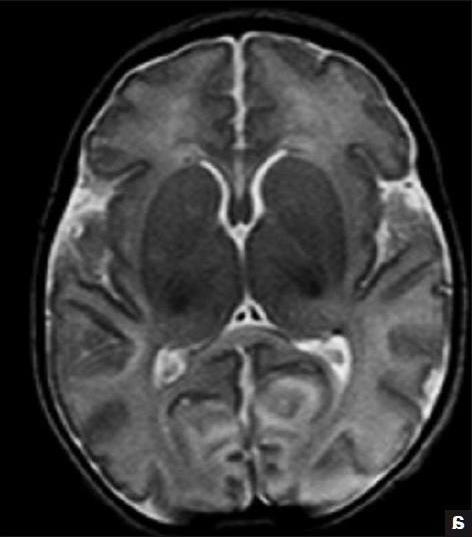
Label: notumor